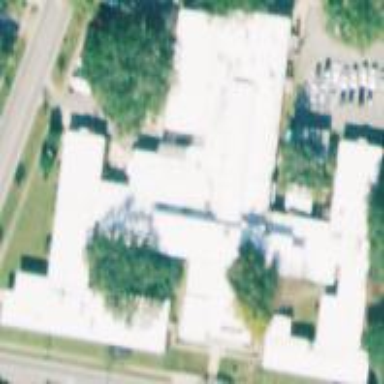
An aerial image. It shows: Nursing home located within hospital building.